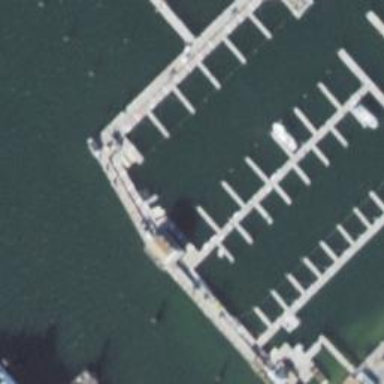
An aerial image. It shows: Man-made pier.